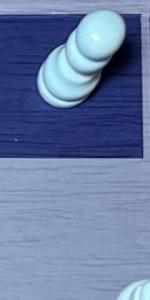
Label: Empty